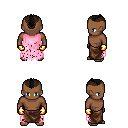
a pixel art fantasy rpg character, male body template, human, dark skin, pink tattered cape, robe skirt, black short mohawk hairstyle, gold gloves, four views (front, back, left, right), 2x2 character sprite sheet, small pixel art, hard edges, no anti-aliasing